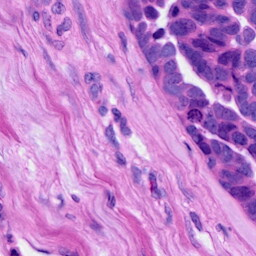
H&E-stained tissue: Ovarian